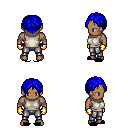
a pixel art fantasy rpg character, male body template, human, dark skin, white sleeveless shirt, metal pants, blue parted hairstyle, gold gloves, black slippers, four views (front, back, left, right), 2x2 character sprite sheet, small pixel art, hard edges, no anti-aliasing